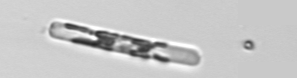
Label: Dactyliosolen_fragilissimus